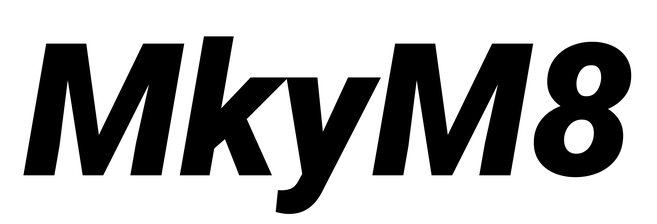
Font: Roboto-Italic_Black_Italic